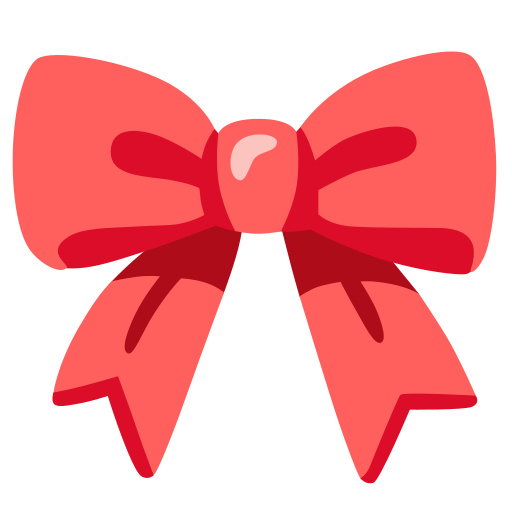
Emoji: 🎀